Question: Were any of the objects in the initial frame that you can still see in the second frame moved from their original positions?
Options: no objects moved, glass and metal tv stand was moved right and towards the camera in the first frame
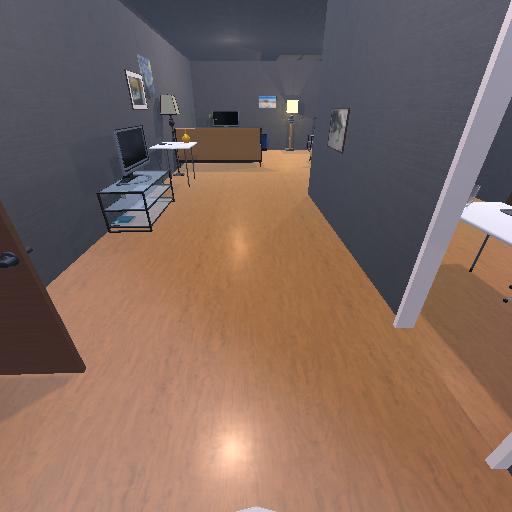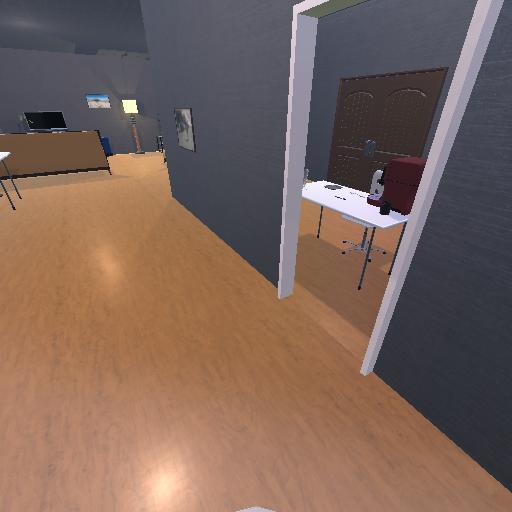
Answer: no objects moved